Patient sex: M
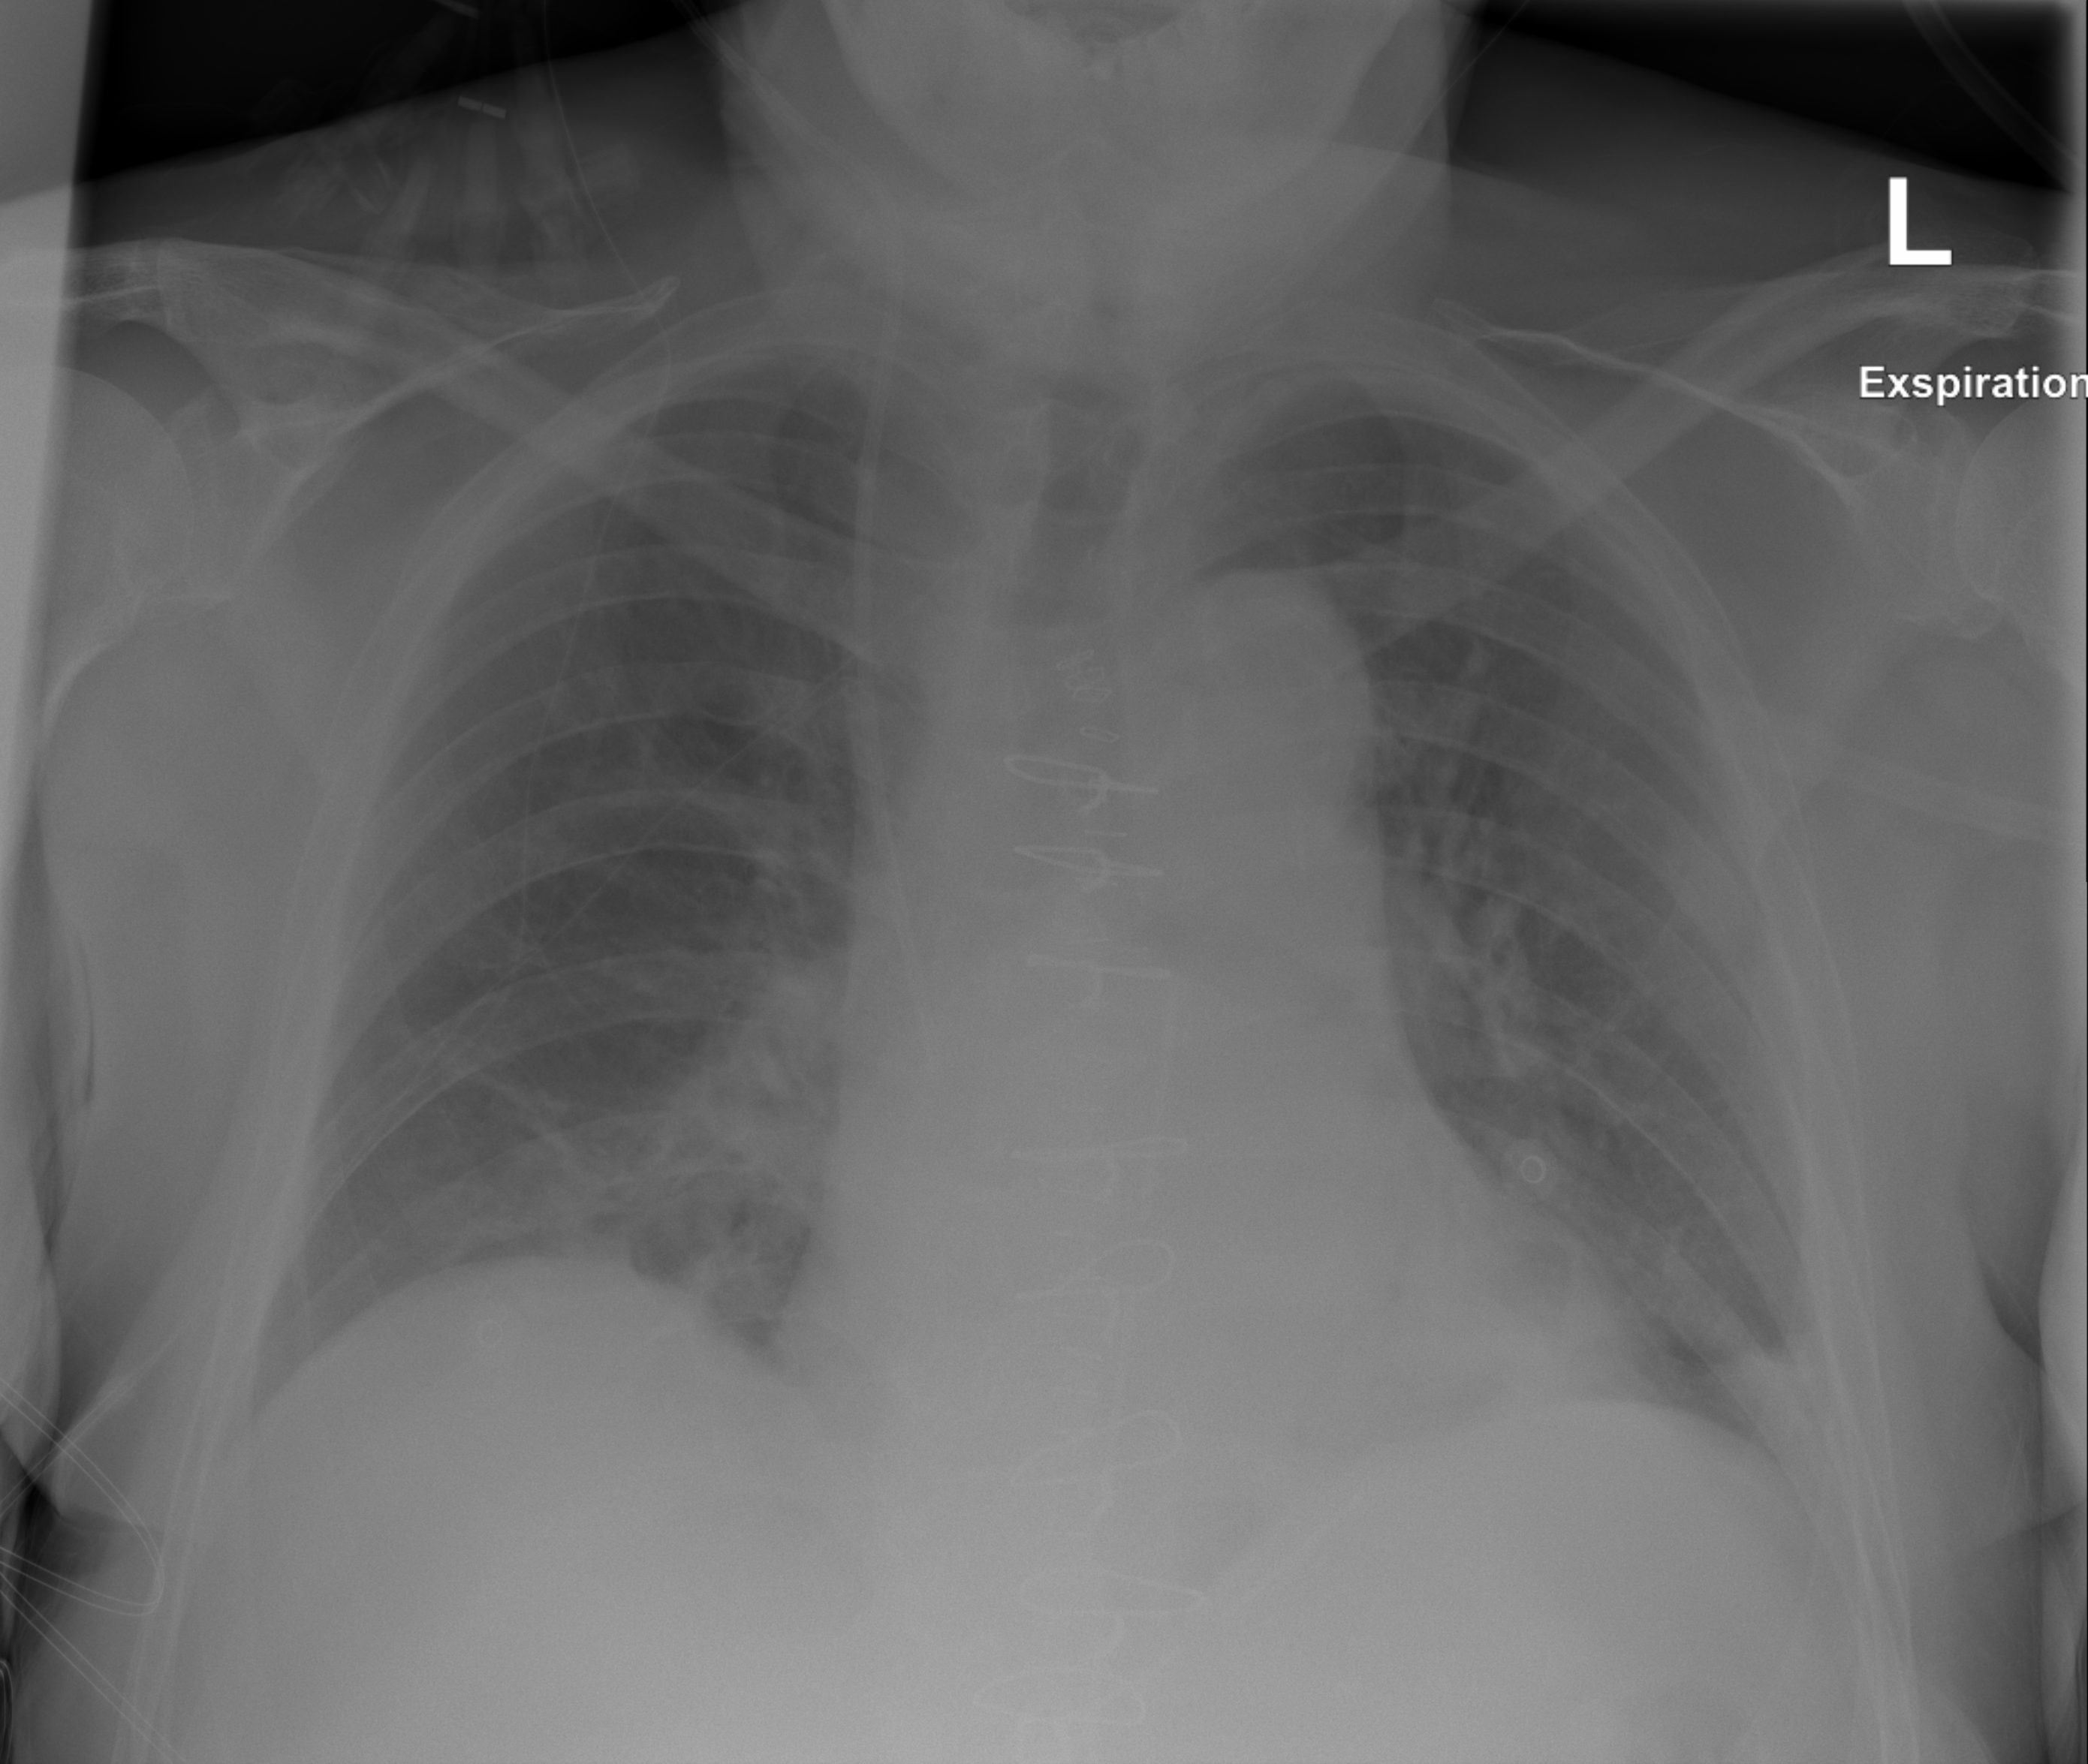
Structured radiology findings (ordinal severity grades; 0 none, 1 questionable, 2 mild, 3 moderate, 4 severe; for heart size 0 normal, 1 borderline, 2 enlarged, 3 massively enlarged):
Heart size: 1
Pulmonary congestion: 0
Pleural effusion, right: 0
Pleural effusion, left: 2
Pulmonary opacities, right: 0
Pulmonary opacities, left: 0
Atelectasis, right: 0
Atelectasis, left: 0